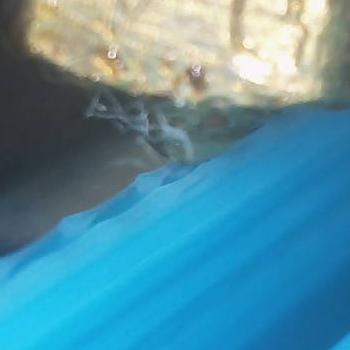
Flow rate: 35%